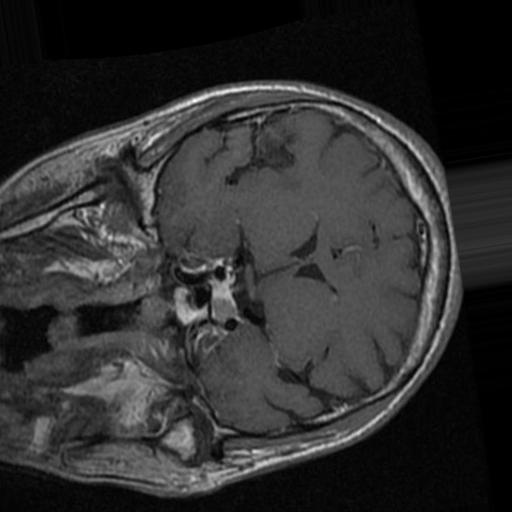
Label: brain_tumor